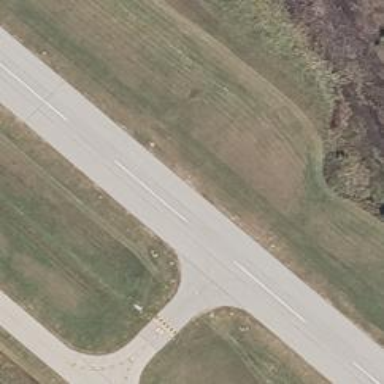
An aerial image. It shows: Image of taxiway at airport.